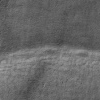
Atmospheric dust classification: not_dusty